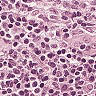
Metastatic tissue present: no